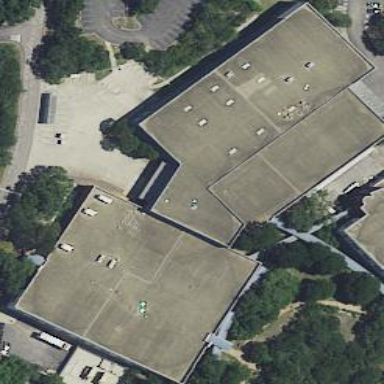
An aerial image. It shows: Office building.